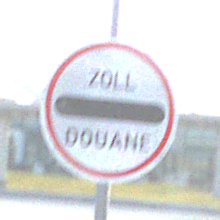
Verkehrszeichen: Zollstelle
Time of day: SunriseSunset
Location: Outdoor (Urban)
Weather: Clear
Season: NotSpecified
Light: Natural